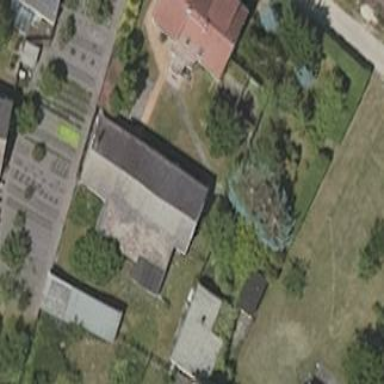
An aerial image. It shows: Shed building.